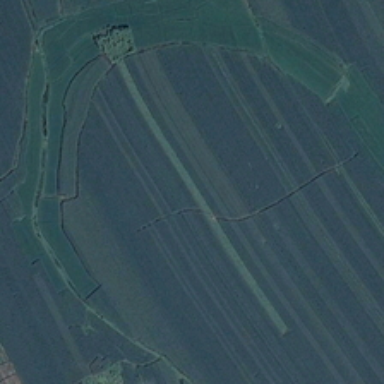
There are many green plants in a large field .